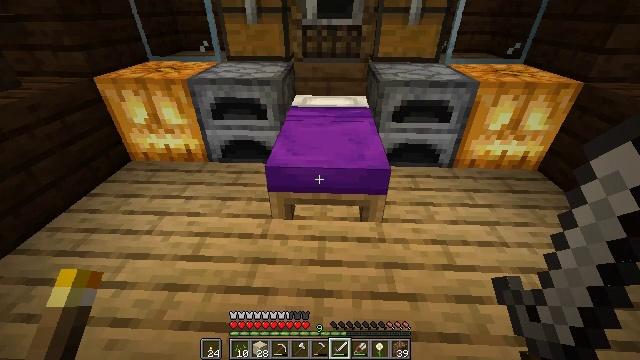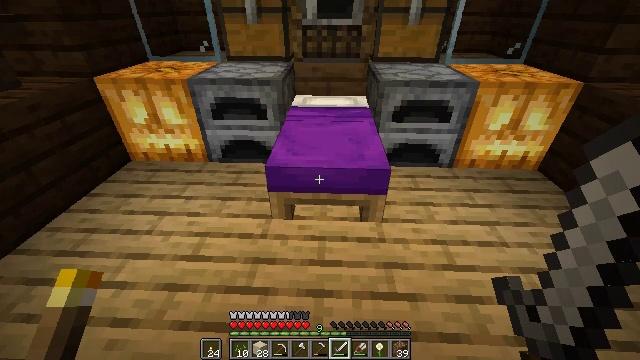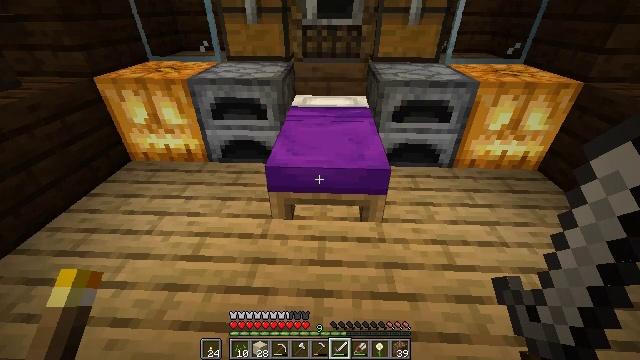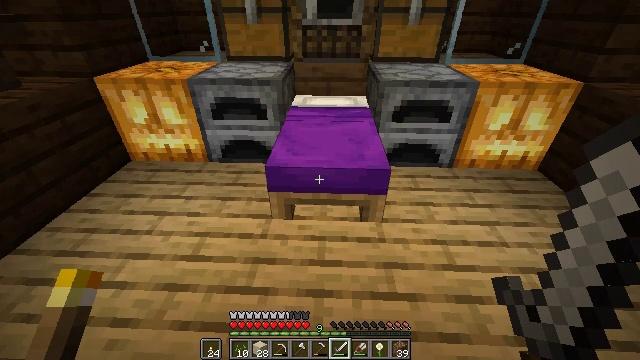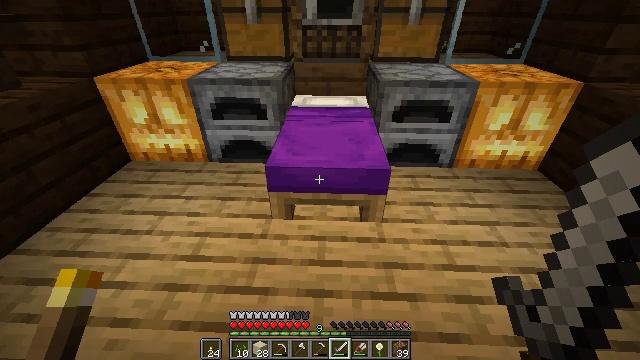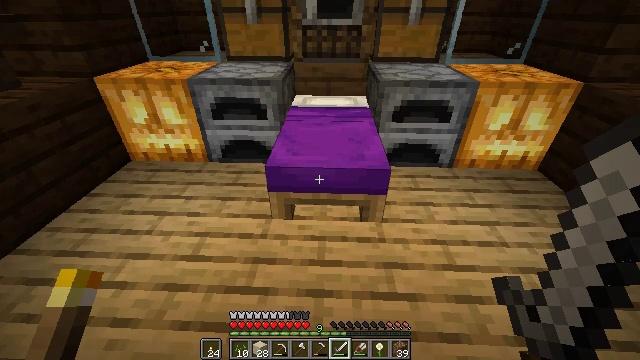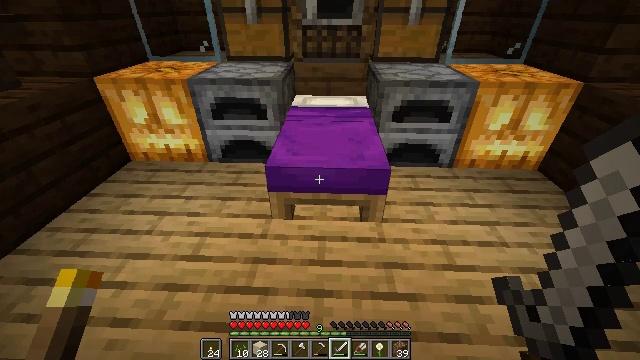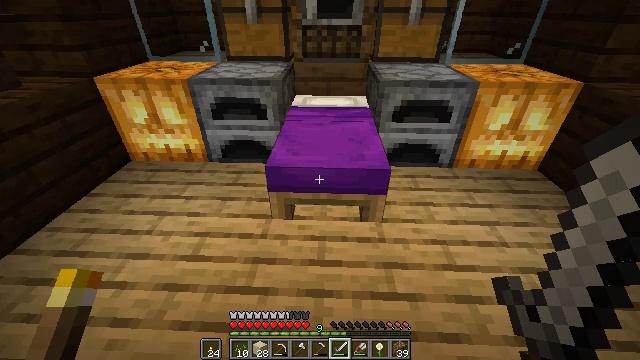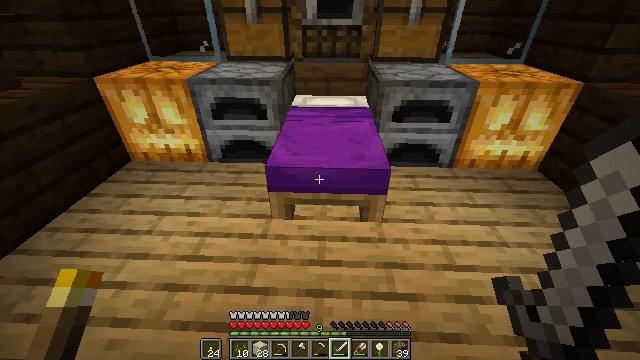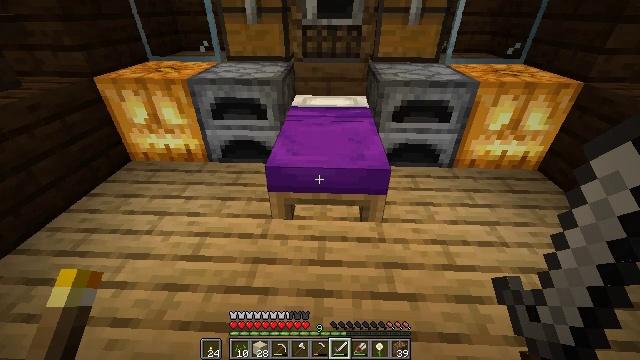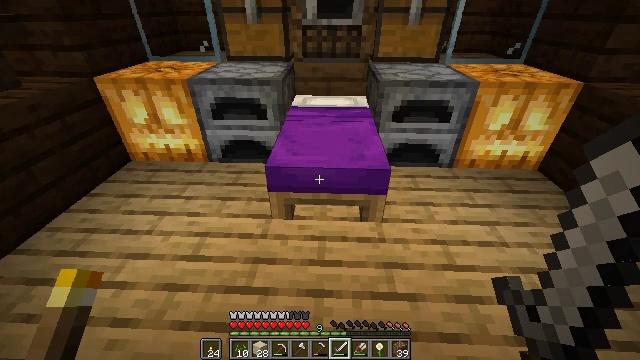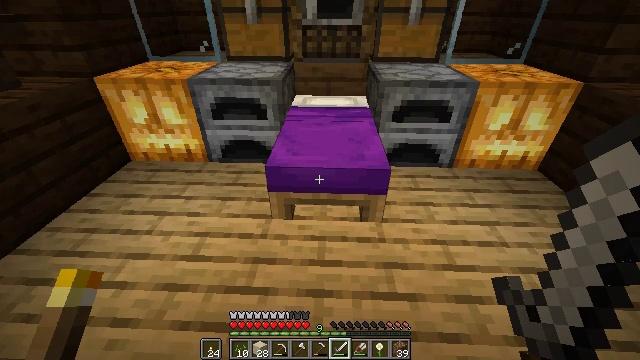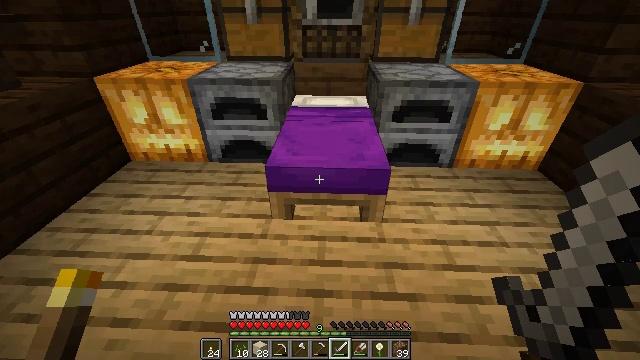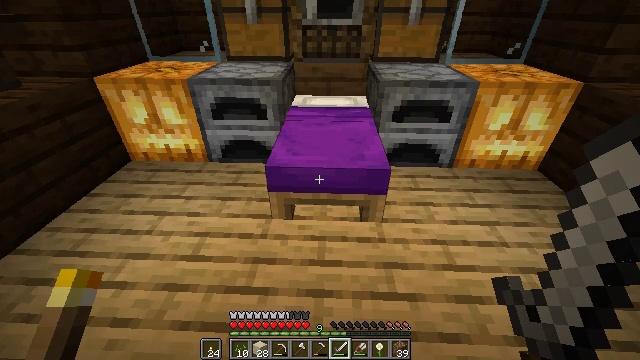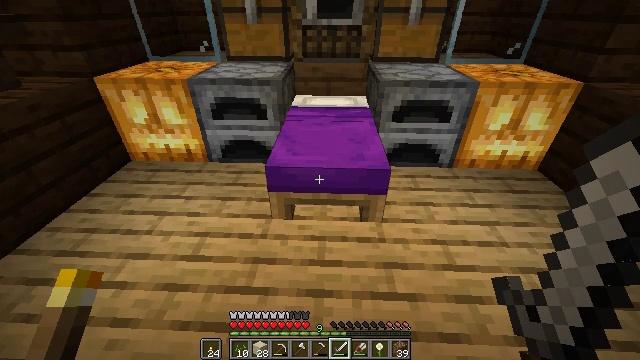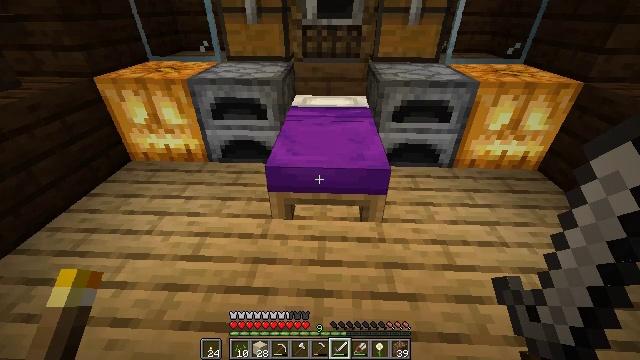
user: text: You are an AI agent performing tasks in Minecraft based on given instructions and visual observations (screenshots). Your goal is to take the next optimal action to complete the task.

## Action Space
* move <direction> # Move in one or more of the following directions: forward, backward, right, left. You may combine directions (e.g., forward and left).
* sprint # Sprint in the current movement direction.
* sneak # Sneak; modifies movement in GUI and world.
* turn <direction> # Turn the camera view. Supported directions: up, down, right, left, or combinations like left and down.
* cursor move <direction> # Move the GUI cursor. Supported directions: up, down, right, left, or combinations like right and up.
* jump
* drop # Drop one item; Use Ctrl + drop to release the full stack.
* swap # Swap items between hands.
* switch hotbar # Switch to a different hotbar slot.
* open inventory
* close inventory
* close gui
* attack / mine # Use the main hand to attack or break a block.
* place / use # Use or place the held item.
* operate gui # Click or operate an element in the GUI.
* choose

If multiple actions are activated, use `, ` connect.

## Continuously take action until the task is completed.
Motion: motion action
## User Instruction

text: Break the sand block.
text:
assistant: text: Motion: no_op
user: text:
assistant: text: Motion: no_op
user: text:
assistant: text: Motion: no_op
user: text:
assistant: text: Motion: no_op
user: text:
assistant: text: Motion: no_op
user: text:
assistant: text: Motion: no_op
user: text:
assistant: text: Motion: no_op
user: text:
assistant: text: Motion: no_op
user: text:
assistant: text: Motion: no_op
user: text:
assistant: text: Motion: no_op
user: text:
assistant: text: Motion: no_op
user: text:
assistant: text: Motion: no_op
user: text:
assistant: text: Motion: no_op
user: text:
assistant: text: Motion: no_op
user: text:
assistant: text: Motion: no_op
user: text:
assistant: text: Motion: no_op
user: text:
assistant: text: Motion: no_op
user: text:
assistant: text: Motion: no_op
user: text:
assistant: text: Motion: no_op
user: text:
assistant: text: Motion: no_op
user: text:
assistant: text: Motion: no_op
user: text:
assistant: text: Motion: no_op
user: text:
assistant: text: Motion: no_op
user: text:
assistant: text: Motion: no_op
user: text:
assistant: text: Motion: no_op
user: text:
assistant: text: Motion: no_op
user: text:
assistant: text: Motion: no_op
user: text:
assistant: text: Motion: no_op
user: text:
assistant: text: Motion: no_op
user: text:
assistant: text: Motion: no_op